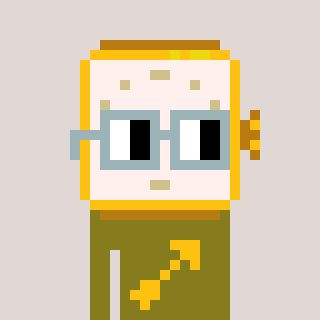
a pixel art character with square dark gray glasses, a watch-shaped head and a gunk-colored body on a warm background